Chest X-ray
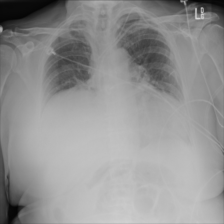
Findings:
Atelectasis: negative
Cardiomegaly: negative
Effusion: negative
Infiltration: negative
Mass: negative
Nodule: negative
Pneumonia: negative
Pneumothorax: negative
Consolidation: negative
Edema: negative
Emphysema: negative
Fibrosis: negative
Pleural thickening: negative
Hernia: negative